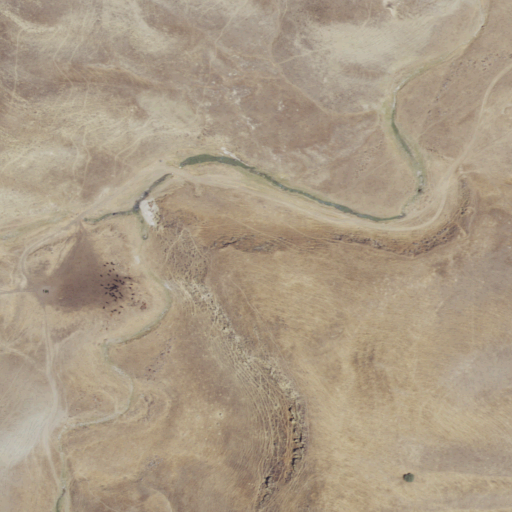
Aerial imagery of valley in California named Urruttia Canyon containing grassland, open development, and shrub